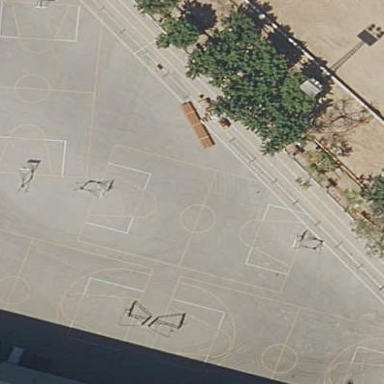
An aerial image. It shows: Basketball court on pitch.